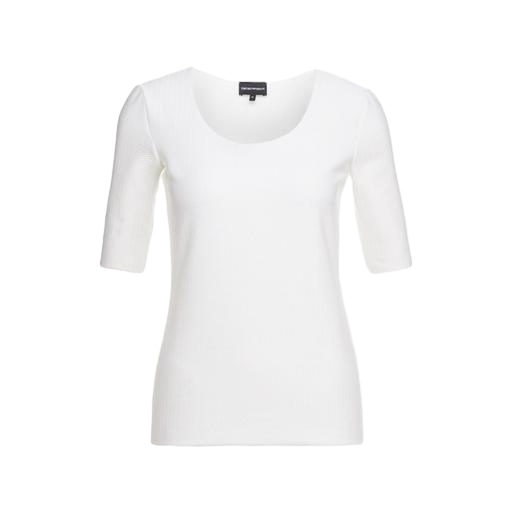
white three-quarter-sleeve scoop-neck t-shirt only macy, white three-quarter-sleeve top only macy, half-sleeve jacquard top, white background